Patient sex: F
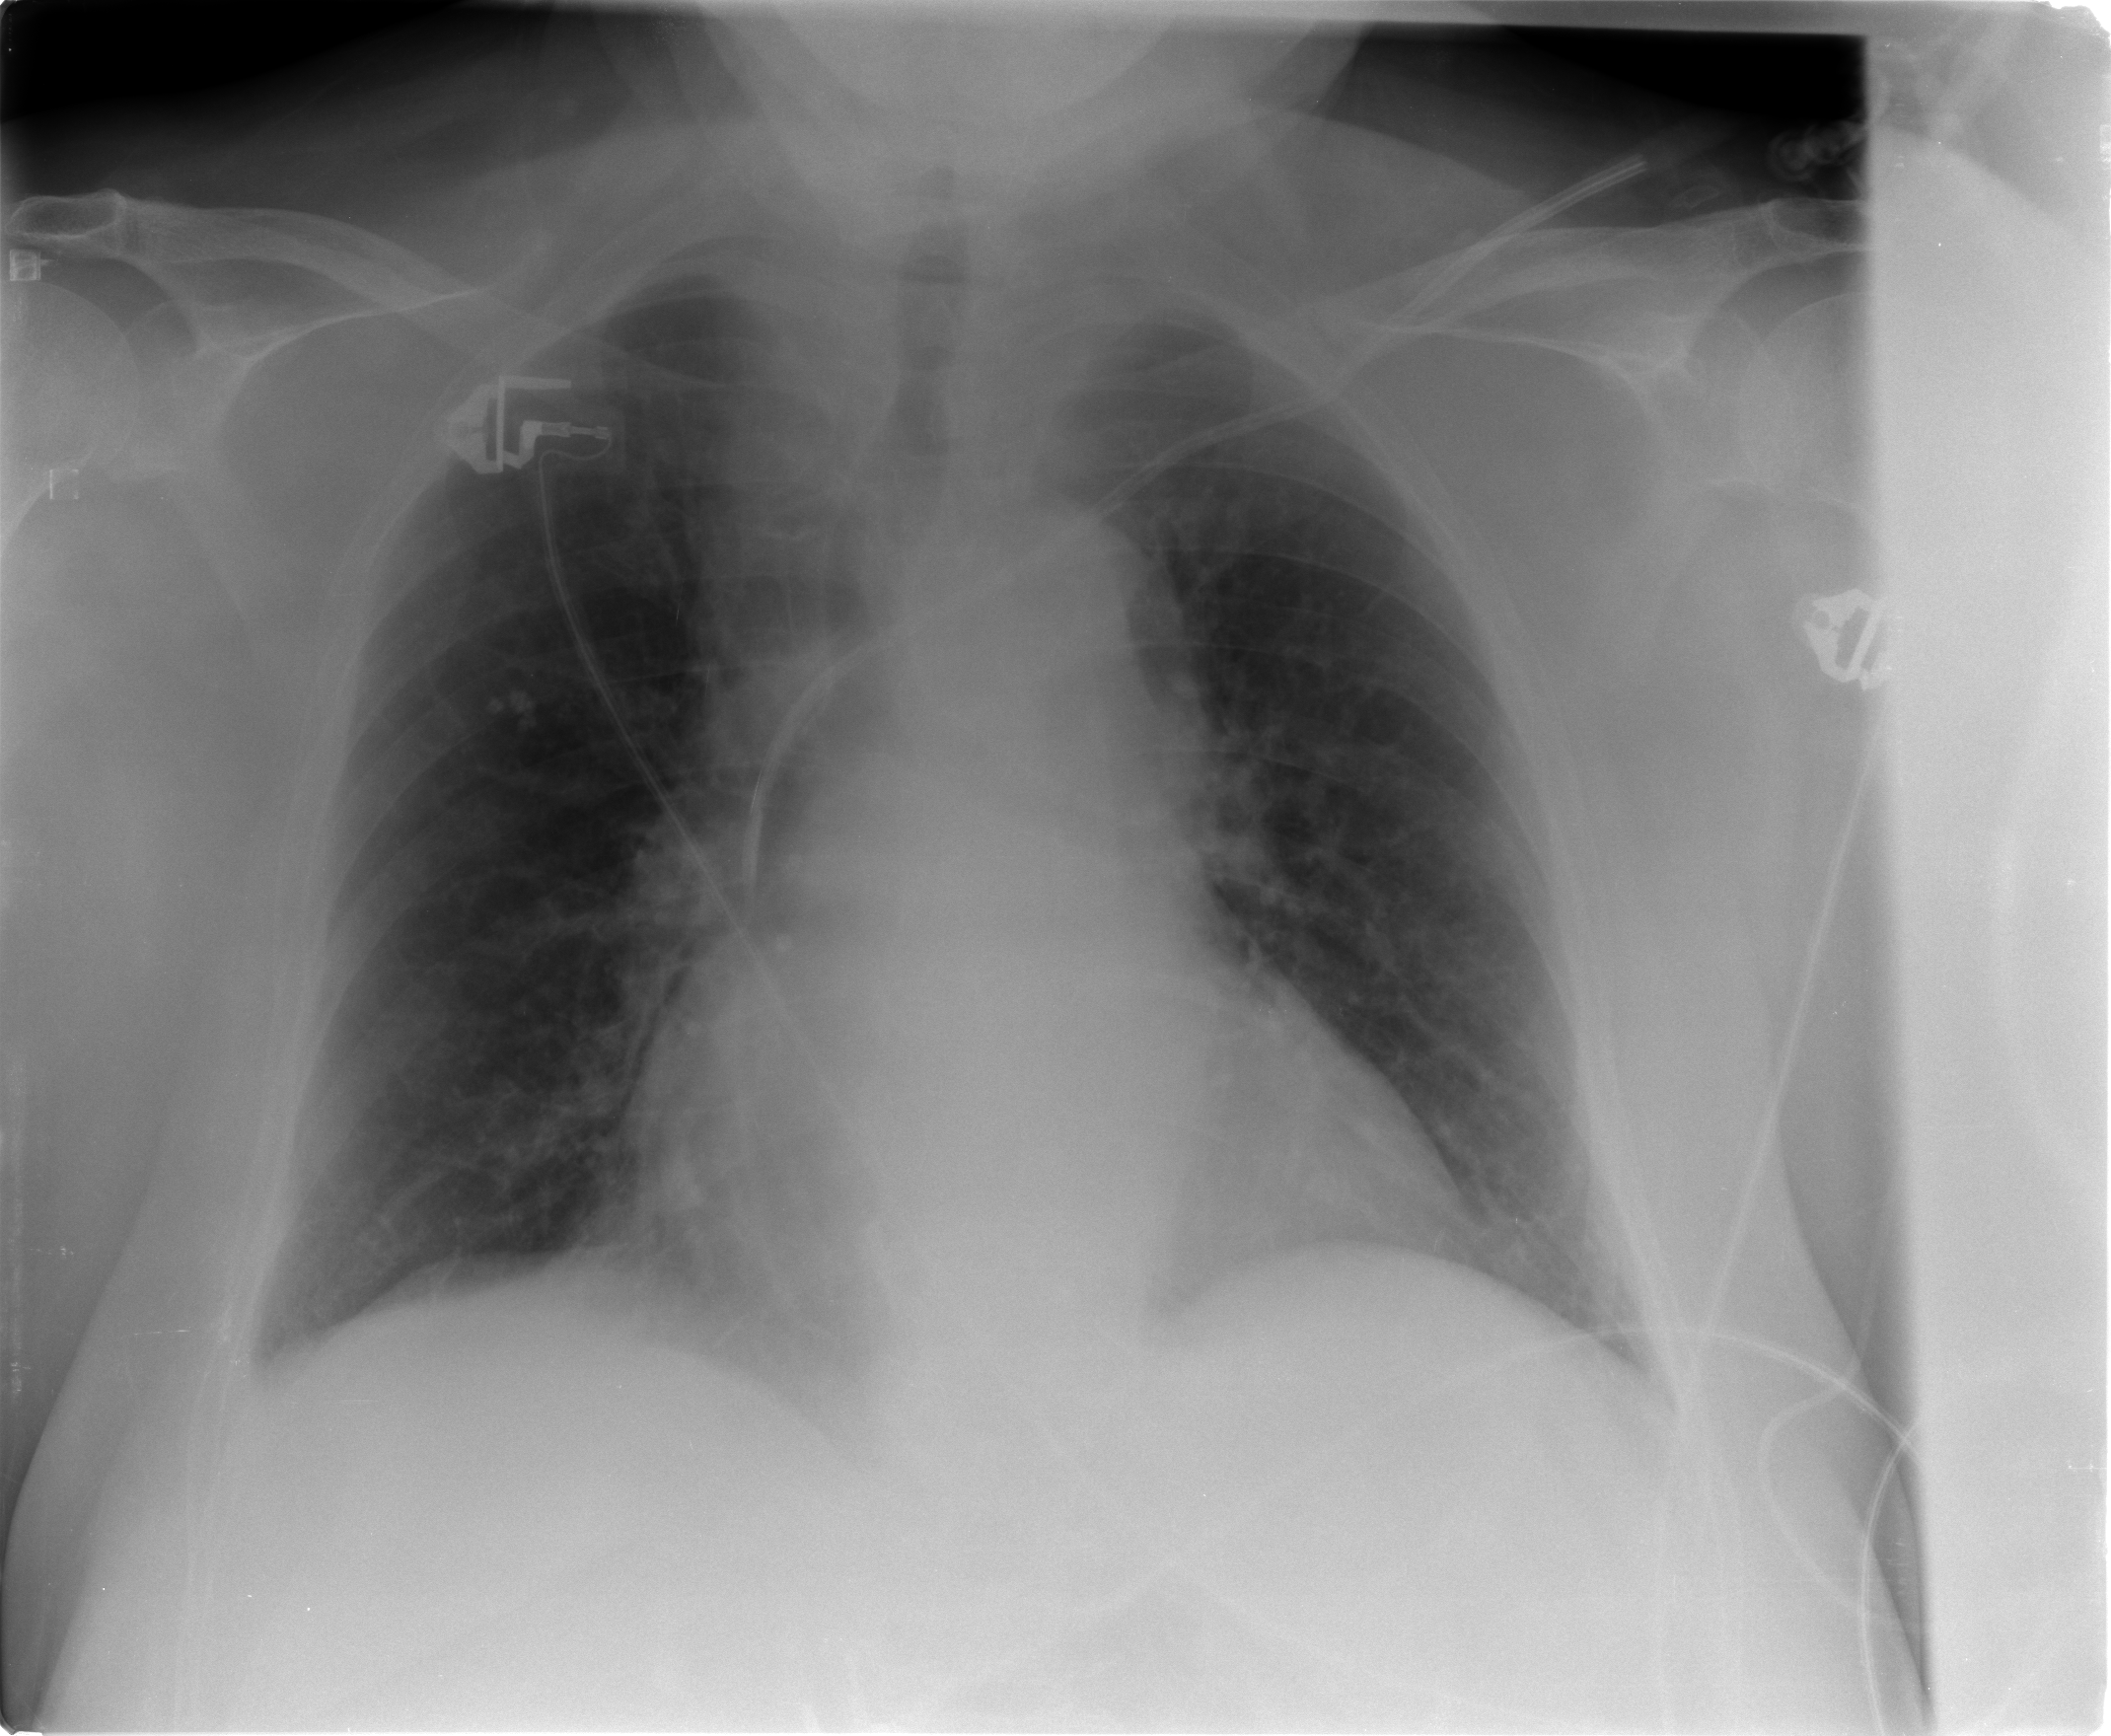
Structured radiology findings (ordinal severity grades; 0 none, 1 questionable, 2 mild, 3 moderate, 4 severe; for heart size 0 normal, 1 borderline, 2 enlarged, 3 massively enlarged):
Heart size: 2
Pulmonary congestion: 2
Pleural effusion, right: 0
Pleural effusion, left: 0
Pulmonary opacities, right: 0
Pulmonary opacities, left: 0
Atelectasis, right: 0
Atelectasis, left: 0